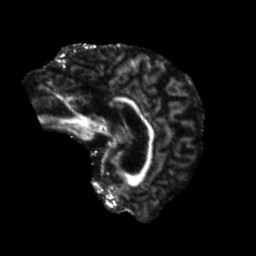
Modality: FA
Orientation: sagittal
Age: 51
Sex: male
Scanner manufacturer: siemens
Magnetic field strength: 3 T
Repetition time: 5.25 s
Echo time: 0.08 s